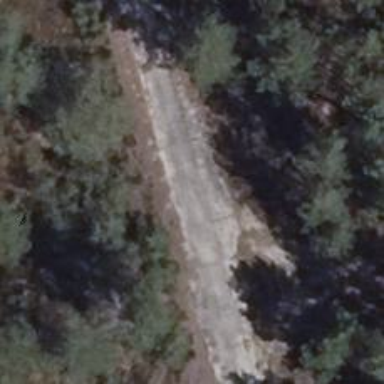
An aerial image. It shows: Concrete service road